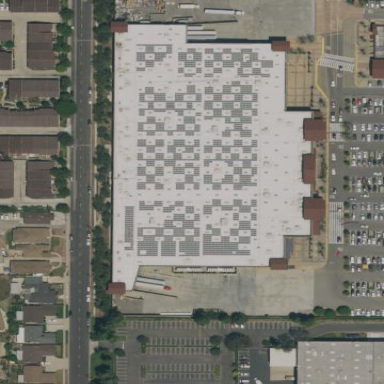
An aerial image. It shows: Retail building which is mall.